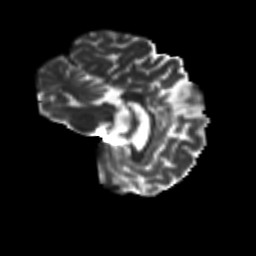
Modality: T2w
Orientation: sagittal
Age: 31
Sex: male
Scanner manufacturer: siemens
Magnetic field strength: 3 T
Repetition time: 8.6 s
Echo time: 0.095 s